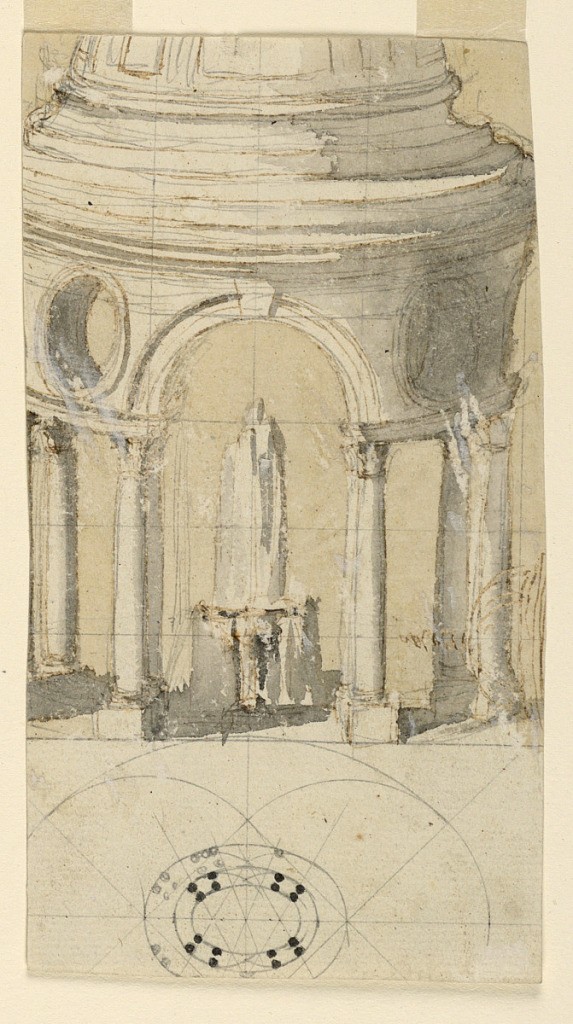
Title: Design for a Fountain in a Pavilion
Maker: Carlo Francesco Barabino, Italian, 1768 – 1835
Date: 1785–90
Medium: Graphite, pen and ink, brush and wash on paper
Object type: Drawing
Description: Fountain designs.